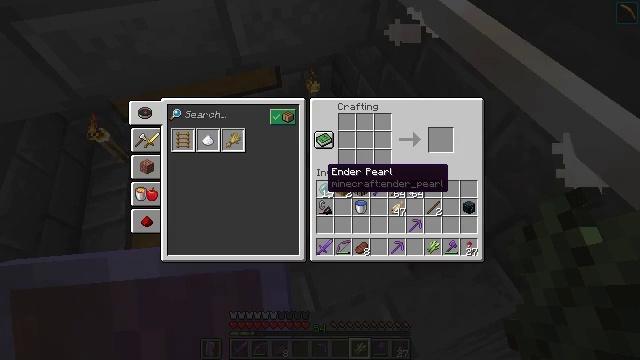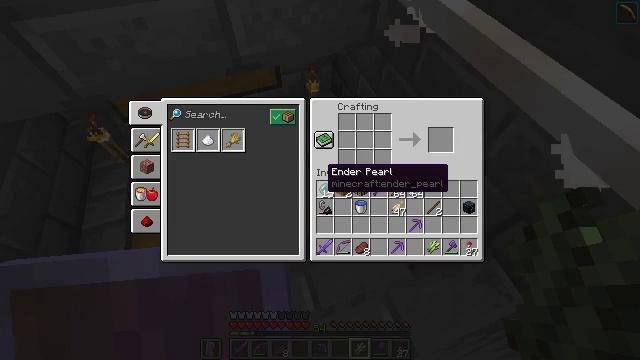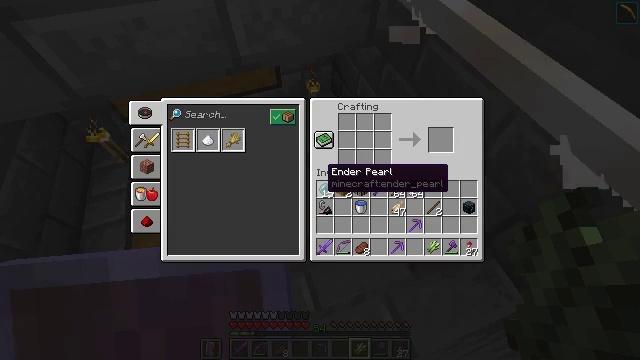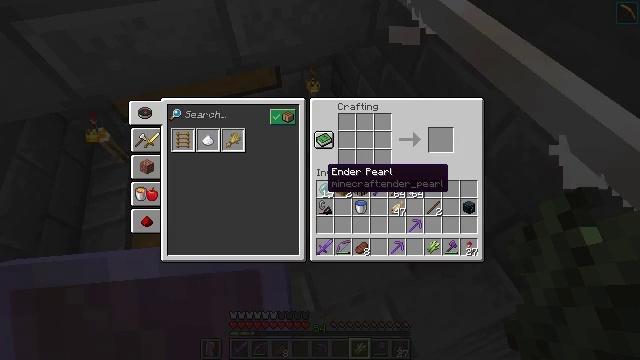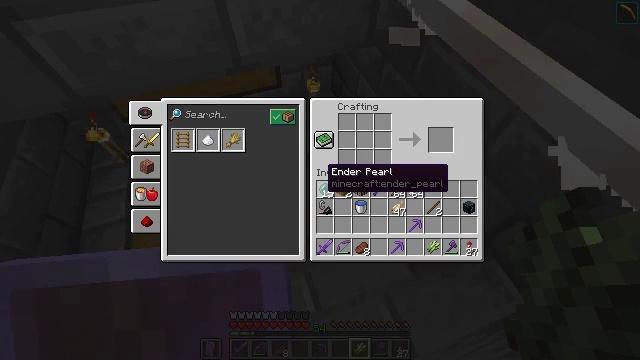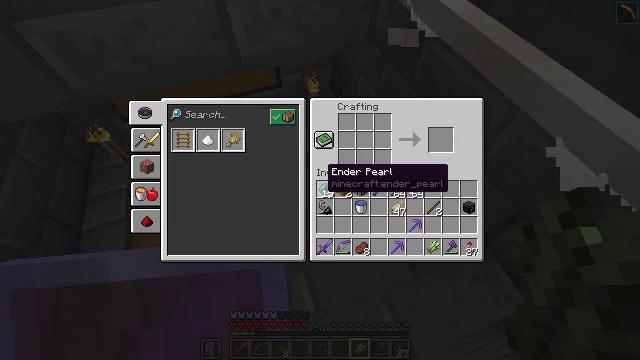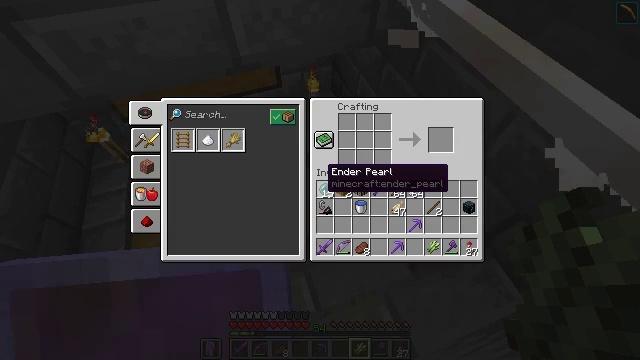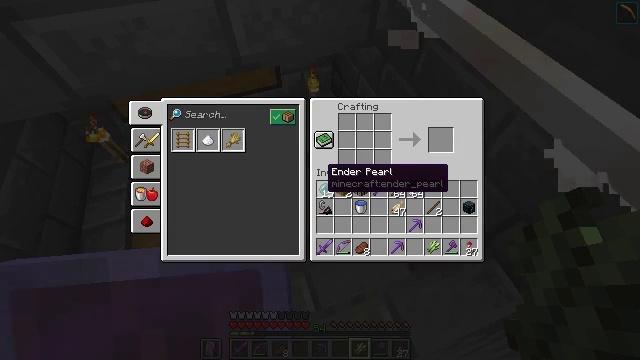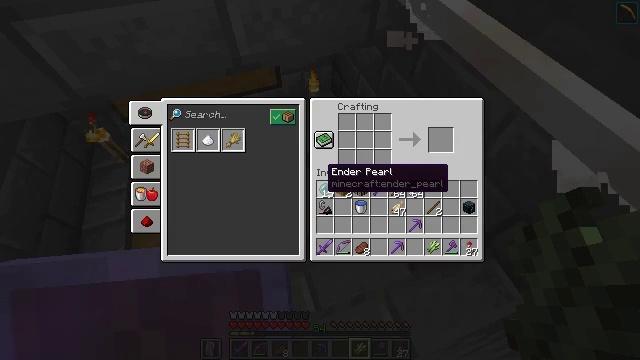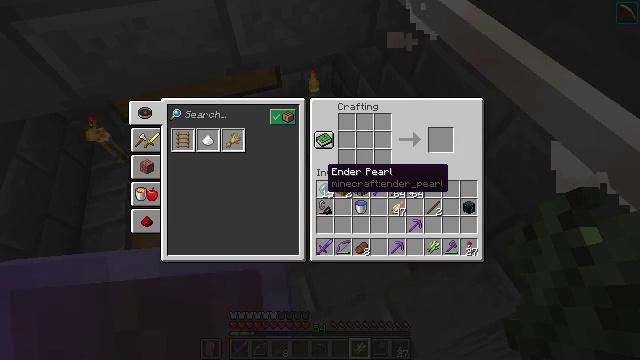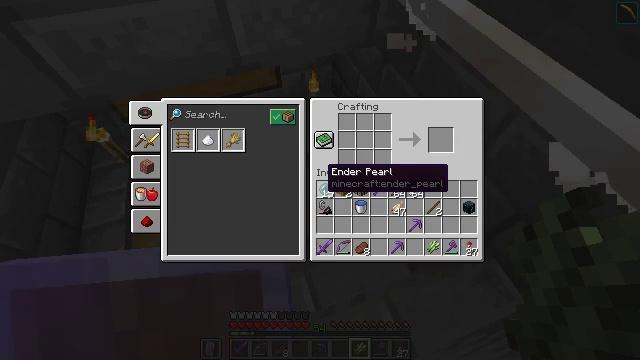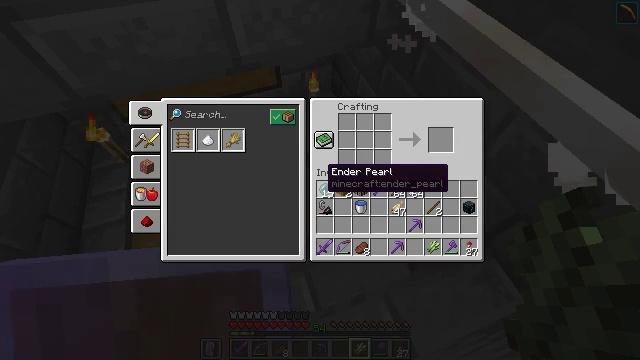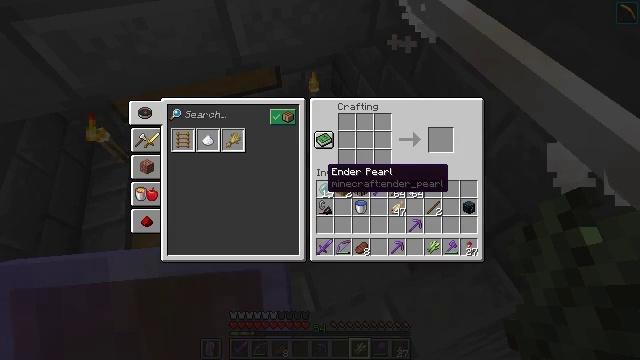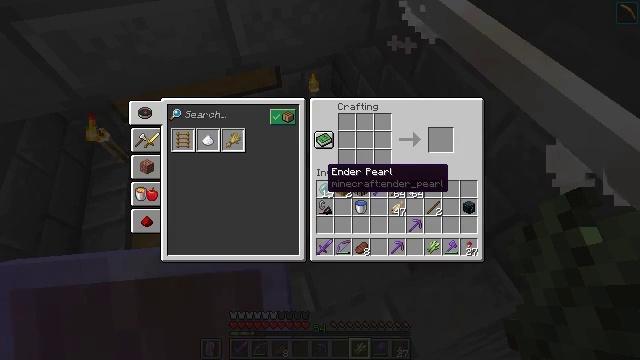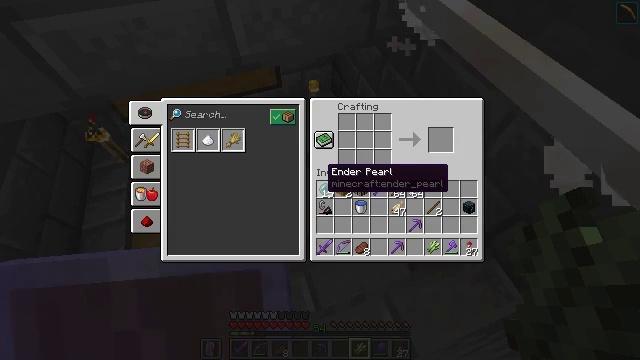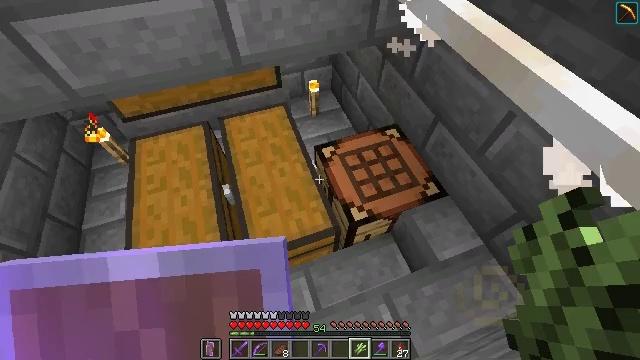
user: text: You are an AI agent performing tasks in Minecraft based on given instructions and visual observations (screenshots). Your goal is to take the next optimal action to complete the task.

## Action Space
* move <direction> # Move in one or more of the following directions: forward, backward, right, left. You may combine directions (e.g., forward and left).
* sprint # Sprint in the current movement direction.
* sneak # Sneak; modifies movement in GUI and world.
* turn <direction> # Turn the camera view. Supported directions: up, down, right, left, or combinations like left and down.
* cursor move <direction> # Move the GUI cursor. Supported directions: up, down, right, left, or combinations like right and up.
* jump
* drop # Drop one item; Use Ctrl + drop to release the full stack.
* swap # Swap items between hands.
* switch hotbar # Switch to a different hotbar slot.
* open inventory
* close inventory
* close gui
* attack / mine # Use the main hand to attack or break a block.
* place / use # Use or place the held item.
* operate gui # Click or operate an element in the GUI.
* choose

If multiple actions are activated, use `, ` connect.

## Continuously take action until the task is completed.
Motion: motion action
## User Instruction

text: Use the crafting table to produce paper.
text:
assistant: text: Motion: no_op
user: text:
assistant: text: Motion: no_op
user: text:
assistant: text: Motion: no_op
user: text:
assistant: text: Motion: no_op
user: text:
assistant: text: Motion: no_op
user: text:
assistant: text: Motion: no_op
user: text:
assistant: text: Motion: no_op
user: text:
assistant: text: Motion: no_op
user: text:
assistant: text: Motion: no_op
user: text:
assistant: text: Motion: no_op
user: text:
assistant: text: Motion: no_op
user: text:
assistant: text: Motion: no_op
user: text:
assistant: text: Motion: no_op
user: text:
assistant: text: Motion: no_op
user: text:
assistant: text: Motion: no_op
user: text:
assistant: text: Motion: turn left
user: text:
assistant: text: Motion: turn left
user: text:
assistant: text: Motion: no_op
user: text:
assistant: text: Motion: use / place
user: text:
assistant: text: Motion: use / place
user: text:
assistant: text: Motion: use / place
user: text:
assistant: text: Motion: no_op
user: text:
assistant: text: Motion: no_op
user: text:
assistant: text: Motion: no_op
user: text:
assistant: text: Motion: no_op
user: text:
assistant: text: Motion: no_op
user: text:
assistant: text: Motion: no_op
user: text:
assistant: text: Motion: no_op
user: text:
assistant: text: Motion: no_op
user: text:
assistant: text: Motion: no_op